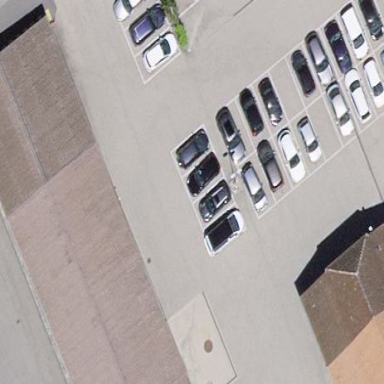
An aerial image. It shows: Group of garages.